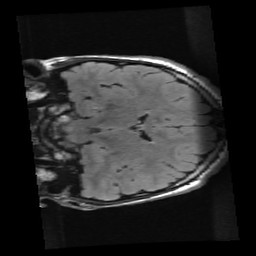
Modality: FLAIR
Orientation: coronal
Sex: male
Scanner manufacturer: ge
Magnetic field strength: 3 T
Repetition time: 9 s
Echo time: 0.1213 s